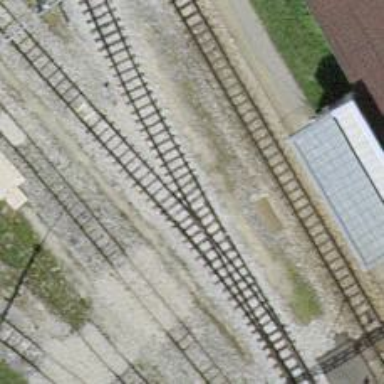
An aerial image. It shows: Narrow-gauge railway yard with electrified tracks featuring contact line.